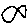
Label: fish